Question: I'm trying NOT to repeat myself with the SAME code, so I thought I would use the jQuery '.each()' method. Every time I reload the webpage, I get this ajax error:

The loop keeps turning it into an object. Here's my code:
'''
var counterColors = ['red', 'orange', 'yellow', 'green', 'blue', 'purple', 'pink', 'gray', 'brown'], $currentCounterColor;
$(counterColors).each(function() {
$currentCounterColor = $(this);
(function($) {
$(document).ready(function() {
$.ajaxSetup({
cache: false,
success: function() {
$('#count_' + $currentCounterColor).fadeIn(300);
}
});
$currentCounterColor.load('./' + $currentCounterColor + '.php');
var refreshId = setInterval(function() {
$currentCounterColor.load('./' + $currentCounterColor + '.php');
}, 60000);
})
})(jQuery);
});
'''
I have 9 IDs like so:
'''
#count_red
#count_orange
#count_yellow
... etc
'''
Then I have 9 PHP files like so:
'''
red.php
orange.php
yellow.php
'''
I'm not familiar w/ this error..
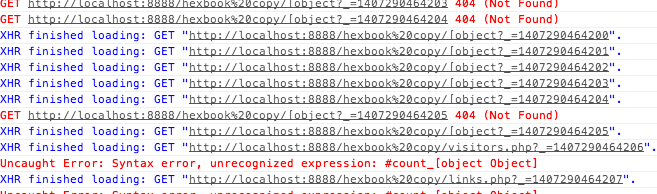
Answer: I think you should try like bellow. Because you are not taking any parameter to 'each' and using 'this' to refer. 'this' will return an String like '{0:"r",1""e",2:"d"}'.
So when you are concatenating that it will return '#count_[object Object]' not '#count_red'.
I am just telling how you can proceed.
'''
var counterColors = ['red', 'orange', 'yellow', 'green', 'blue', 'purple', 'pink', 'gray', 'brown'], $currentCounterColor;
$(counterColors).each(function(index,value) {
$currentCounterColor = value;
$('#count_' + $currentCounterColor).fadeIn(300); // here first time it will call the #count_red.load()
});
'''
But in line bellow I'm not sure what you want to say
'''
$currentCounterColor.load('./' + $currentCounterColor + '.php');
'''
So just have look on the way, and change your implementation accordingly.